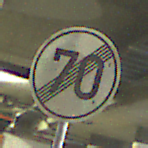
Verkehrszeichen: EndeGeschwindigkeit70
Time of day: NotSpecified
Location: Indoor (Special)
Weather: NotSpecified
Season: NotSpecified
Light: Artificial